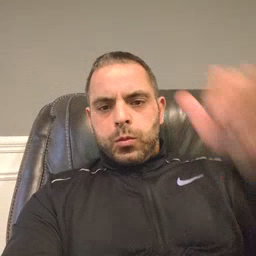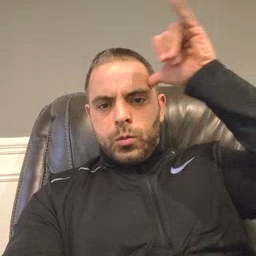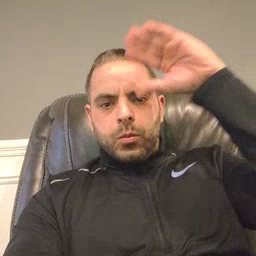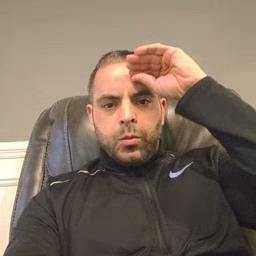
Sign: cowboy